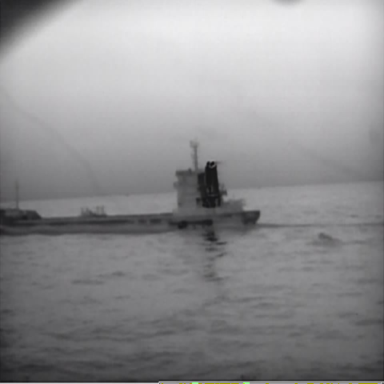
There is a liner in the infrared image.